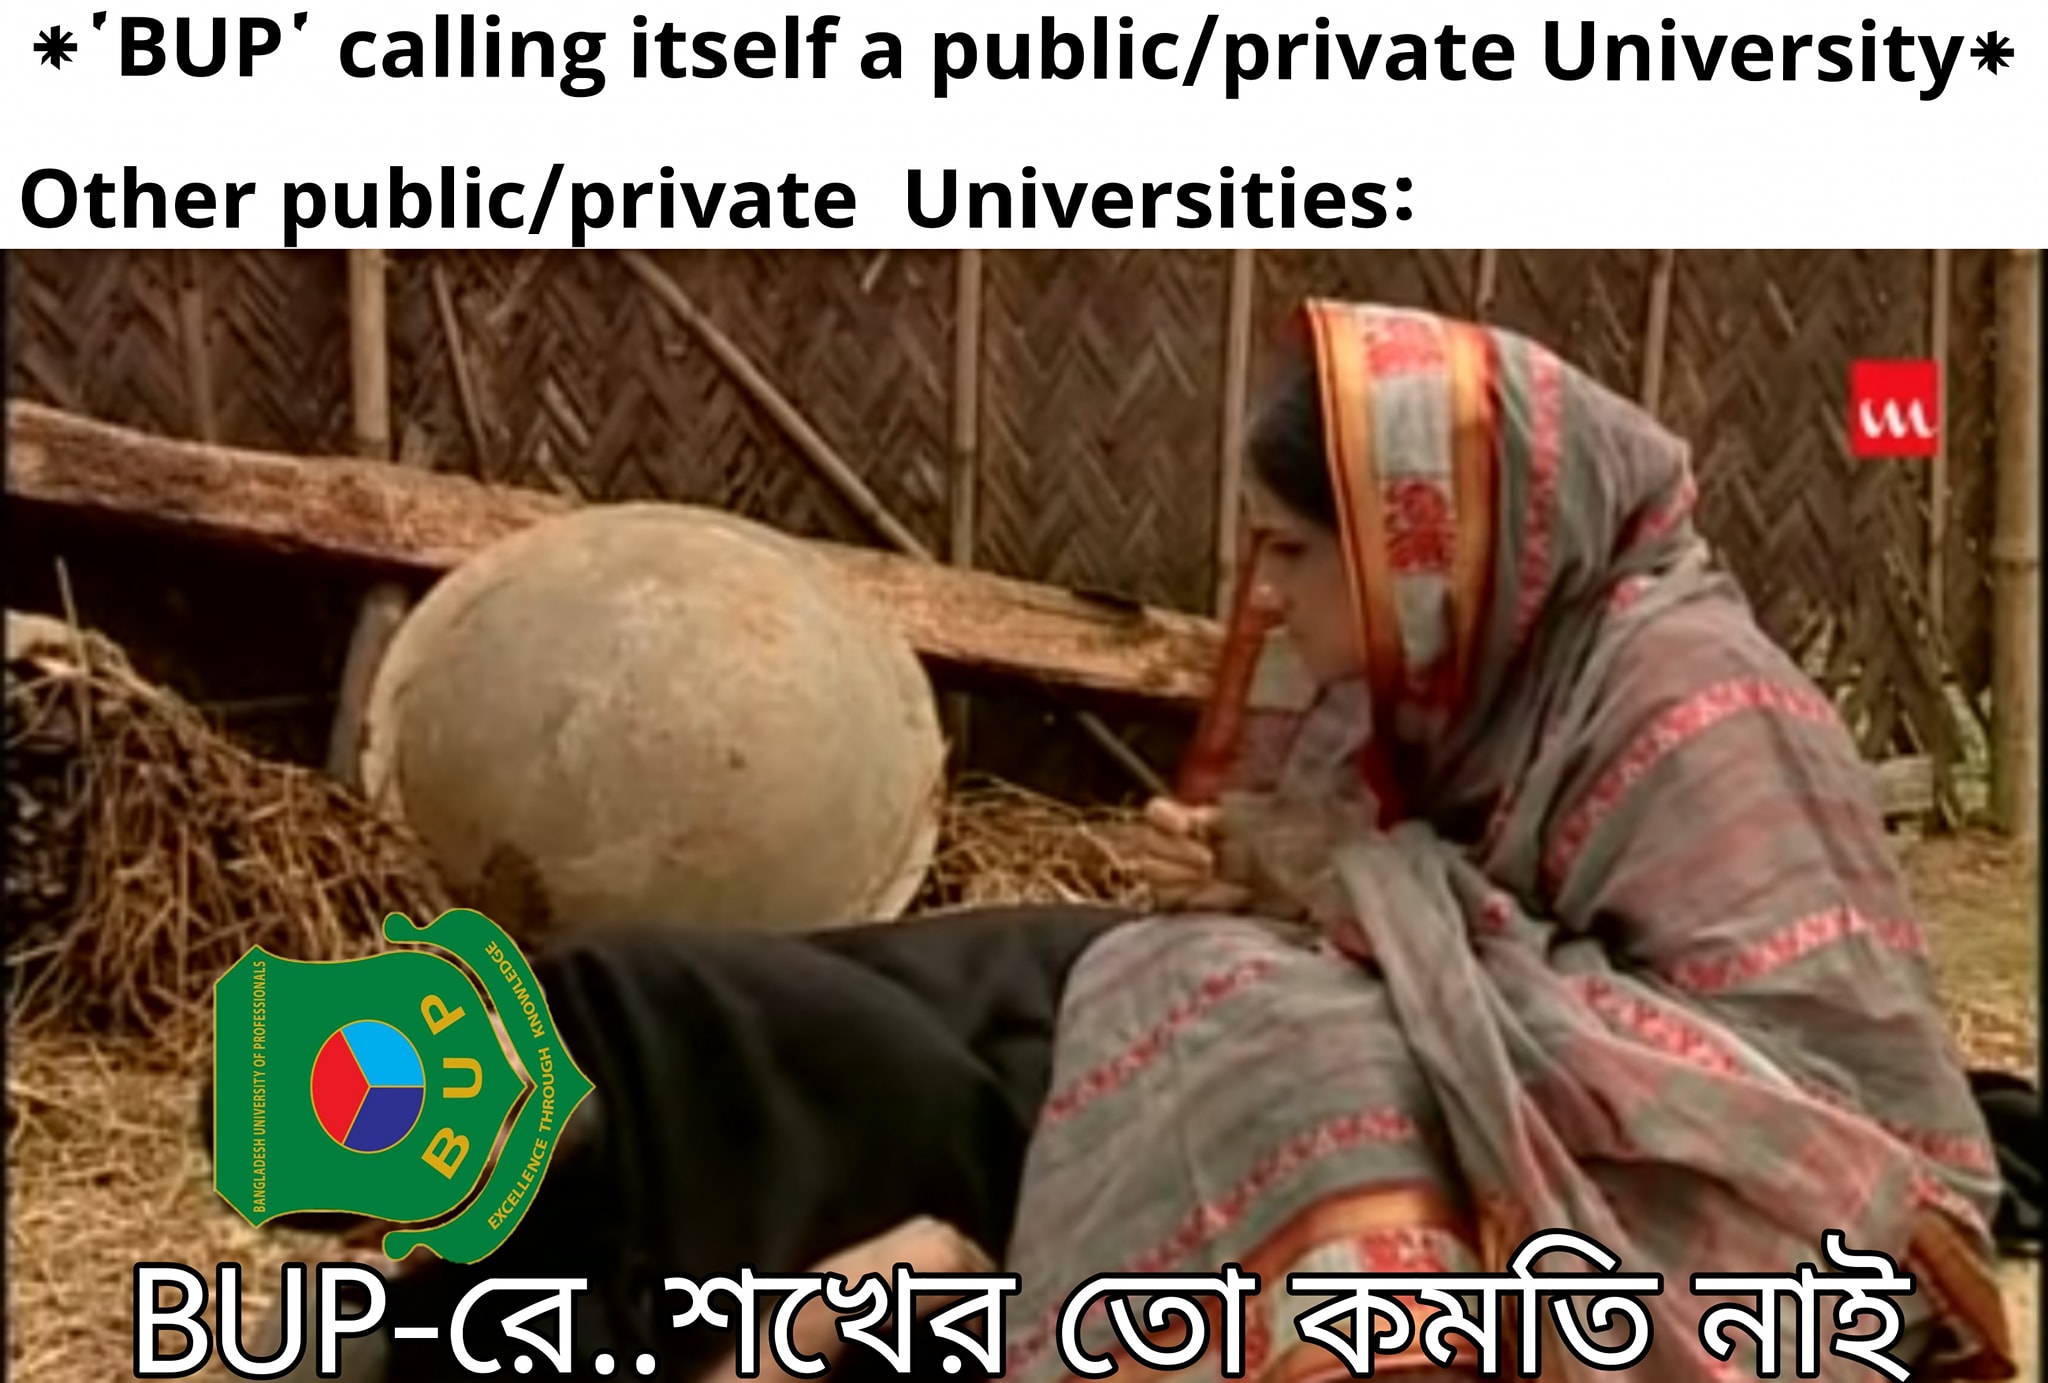
Caption: * 'BUP' calling itself a public/private University*   Other public/private Universities:     BUP-রে... শখের তো কমতি নাই
Label: hate